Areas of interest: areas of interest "Park and greenspace"
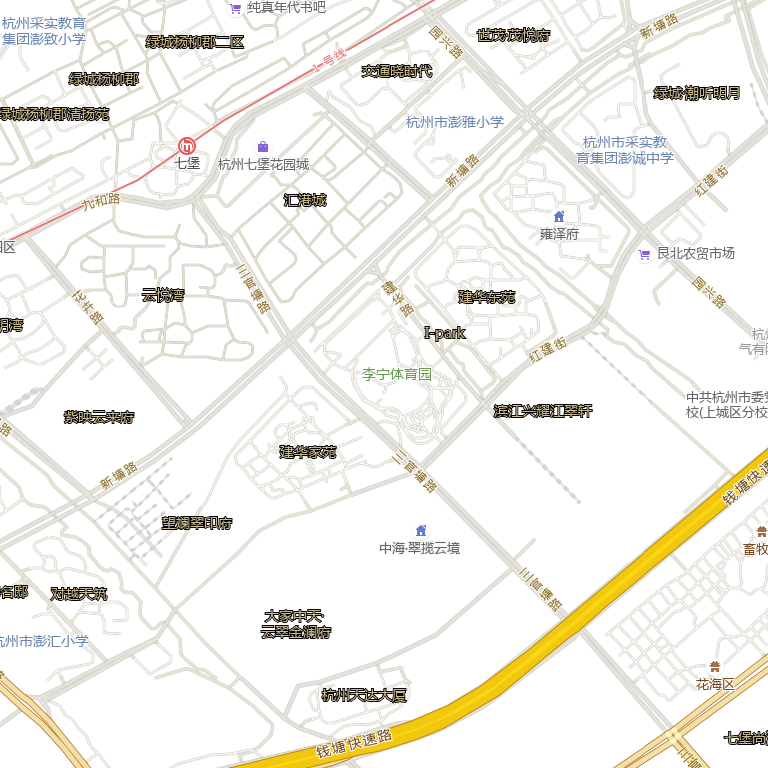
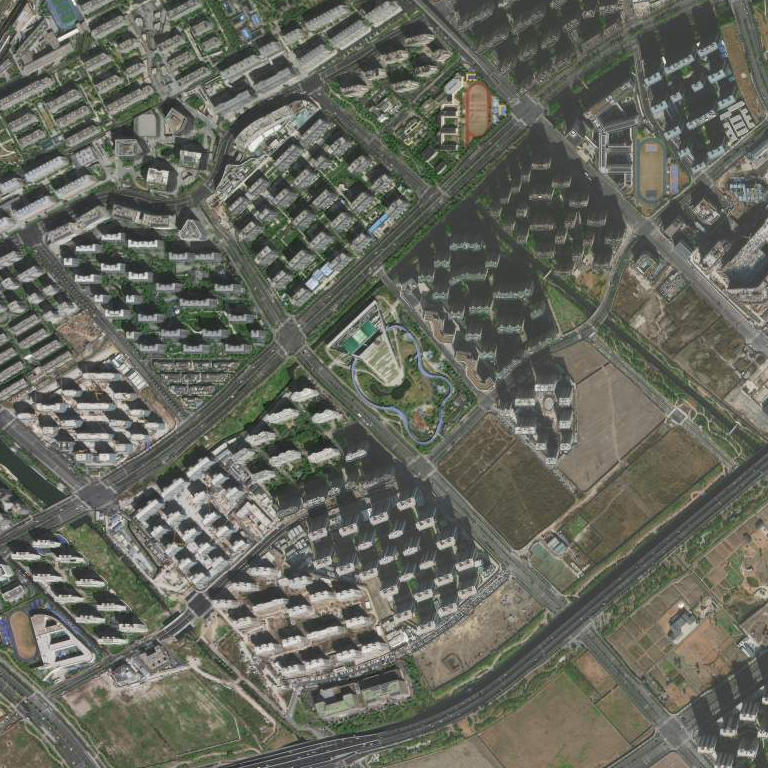